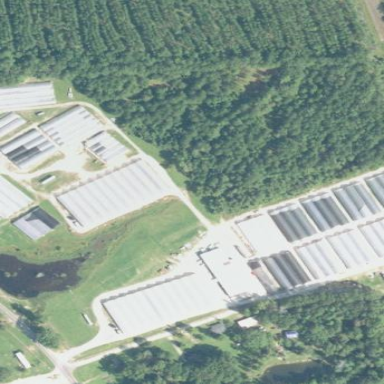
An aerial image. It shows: Area dedicated to greenhouse horticulture.